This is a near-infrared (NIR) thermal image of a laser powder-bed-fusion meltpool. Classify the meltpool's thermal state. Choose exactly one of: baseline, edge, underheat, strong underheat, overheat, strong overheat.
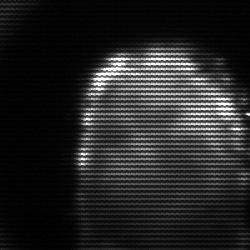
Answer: baseline